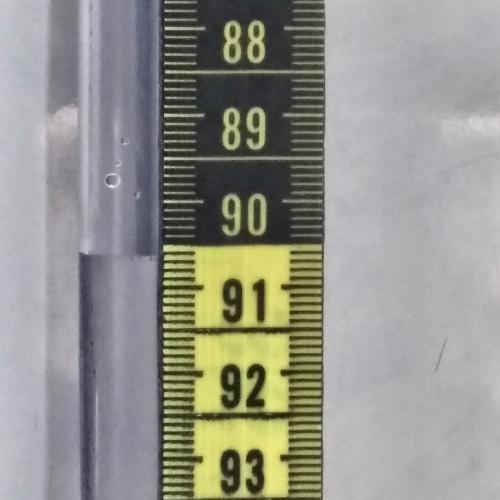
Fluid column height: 90.6 cm